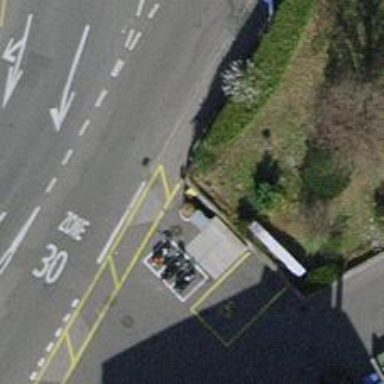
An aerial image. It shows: Post box is visible.